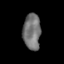
Tissue: skin
Cell type: Epithelial cells
Senescence score: 0.2735
Nuclear area (px): 622
Mean DAPI intensity: 114.791